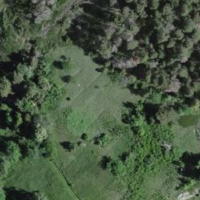
EUNIS habitat code: 43
Species observed at this site:
Parnassius apollo
Cephalanthera longifolia